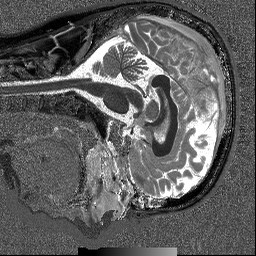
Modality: T1map
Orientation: sagittal
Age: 37
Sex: male
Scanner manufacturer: siemens
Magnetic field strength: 3 T
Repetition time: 5 s
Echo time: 0.00298 s